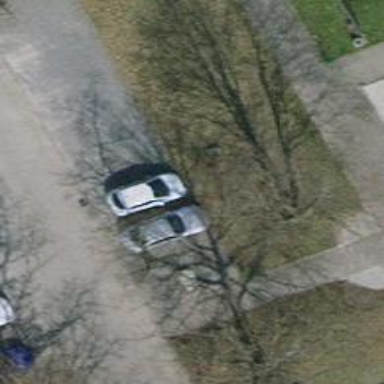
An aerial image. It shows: Street side parking area.